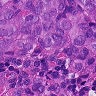
Metastatic tissue present: yes